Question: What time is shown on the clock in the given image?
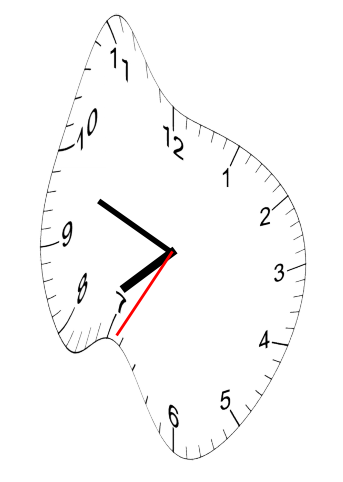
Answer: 07:48:35